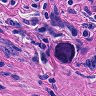
Metastatic tissue present: yes